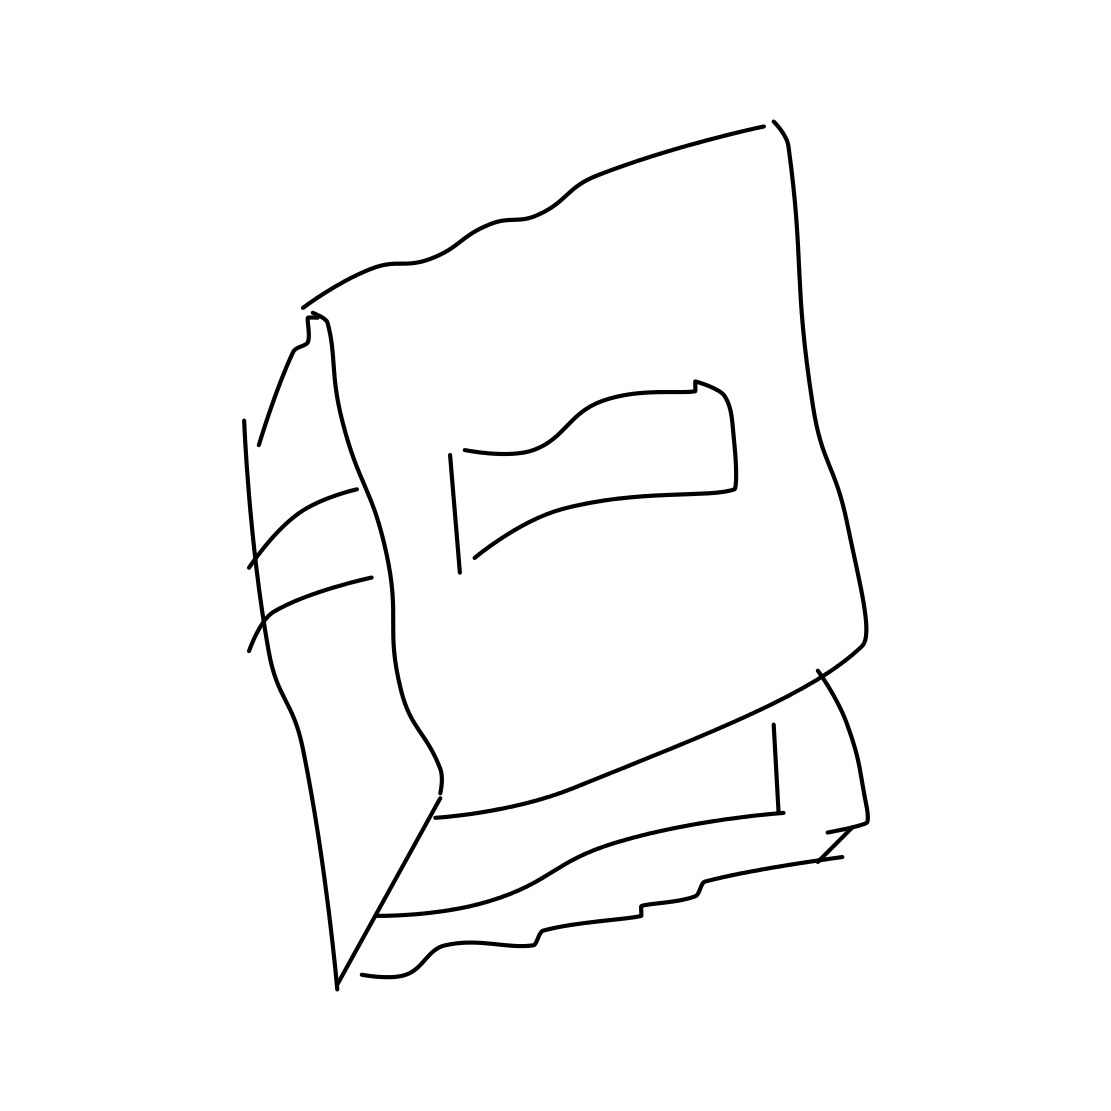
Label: book